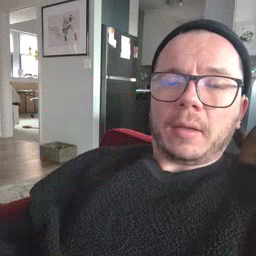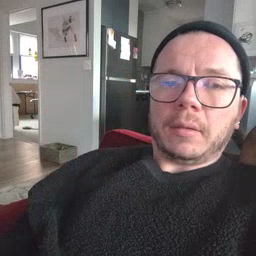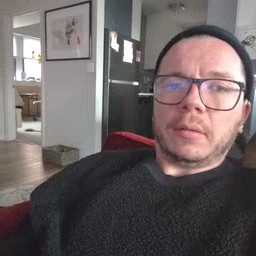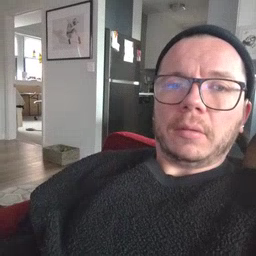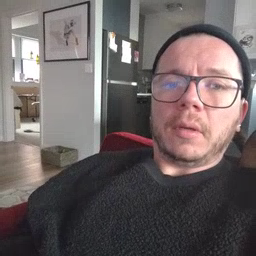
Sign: flag